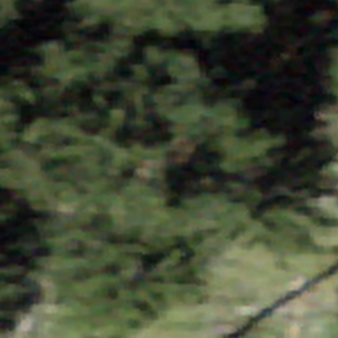
Label: other